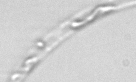
Label: Guinardia_striata